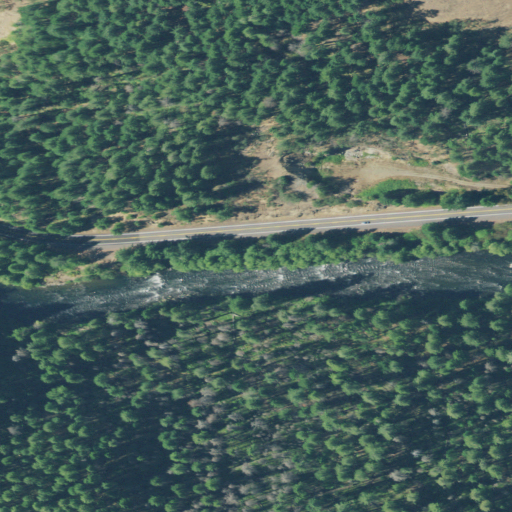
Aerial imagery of cape in Oregon named Charcoal Point containing evergreen forest, grassland, shrub, open development, low intensity development, and medium intensity development